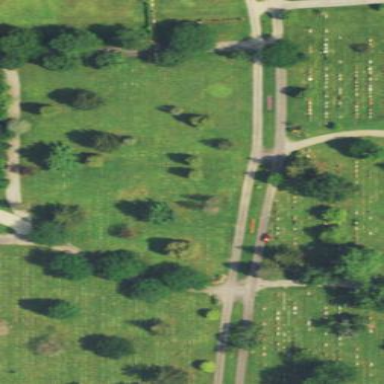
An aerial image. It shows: Cemetery.